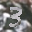
Label: 3